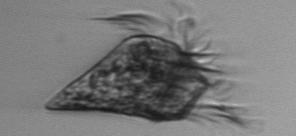
Label: Strombidium_wulffi